Question: <URL>
HTML
'''
<table>
<tr>
<td>stuff</td>
<td class="right">more stuff</td>
</tr>
</table>
'''
CSS
'''
table
{
border:10px solid green;
}
td
{
padding:20px;
background-color:gray;
}
.right
{
position:relative;
}
'''
has a solid uninterrupted green border for Chrome 13, Safari 5, IE7
but results in this for IE9, IE8, FF5, FF4, FF3.6

How can I get a solid border all the way around, but still have 'position:relative' in the right cell?
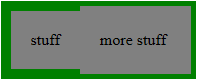
Answer: Apply z-index:-1;
jsfiddle: <URL>
'''
.right
{
position:relative;
z-index:-1
}
'''